Field crop: maize
Growth stage: 2
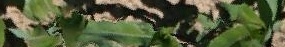
Species: maize